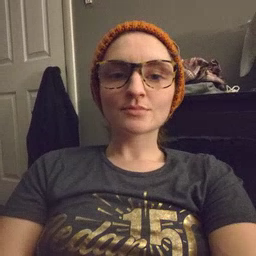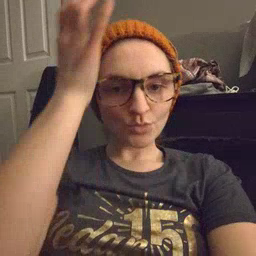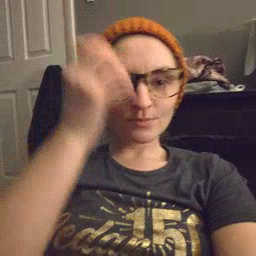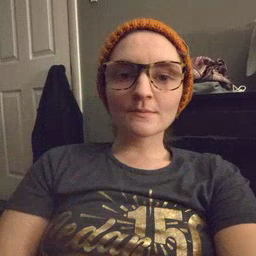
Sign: garbage